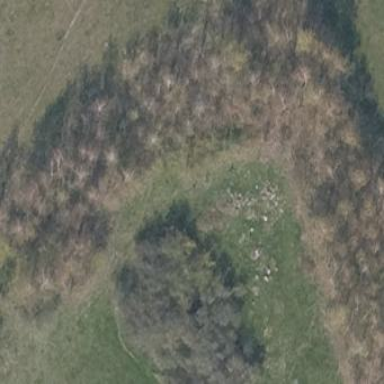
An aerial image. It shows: Patch of scrub vegetation.